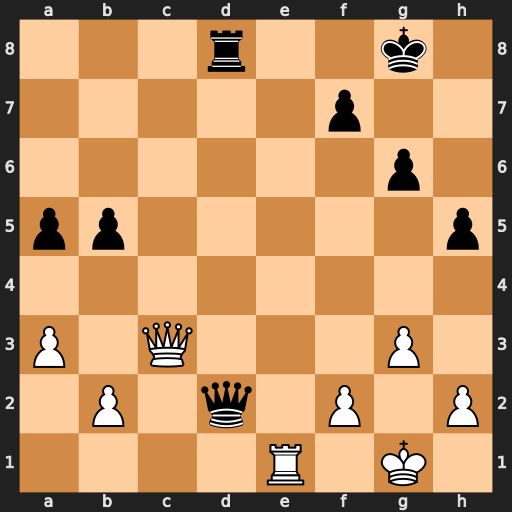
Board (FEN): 3r2k1/5p2/6p1/pp5p/8/P1Q3P1/1P1q1P1P/4R1K1
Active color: w
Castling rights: -
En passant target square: -
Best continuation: Re8+ Rxe8 Qxd2